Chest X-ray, PA view. Patient: 49 years old, sex M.
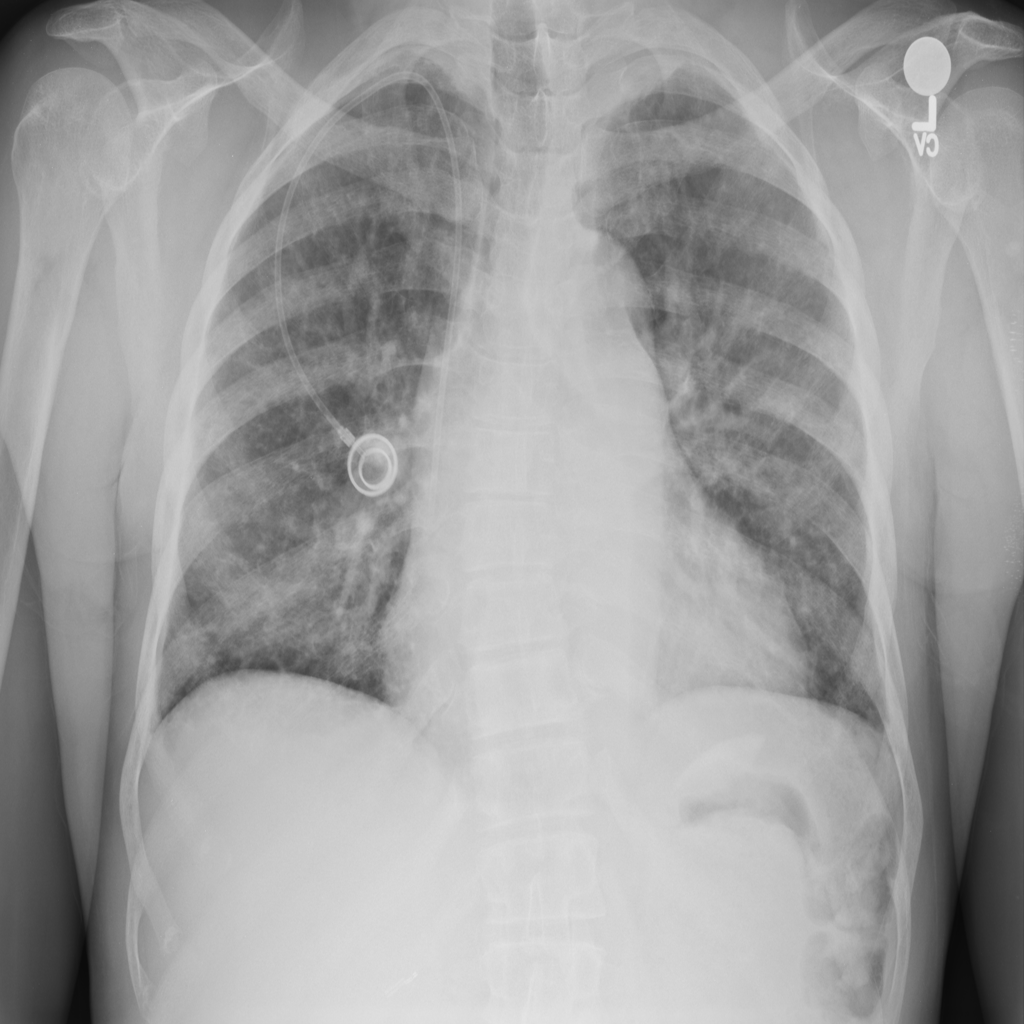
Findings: No Finding